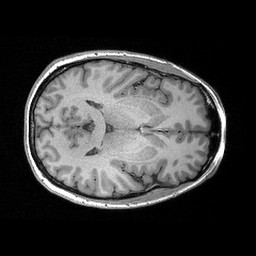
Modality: T1w
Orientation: axial
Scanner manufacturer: siemens
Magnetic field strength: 3 T
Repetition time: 2.3 s
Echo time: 0.00298 s